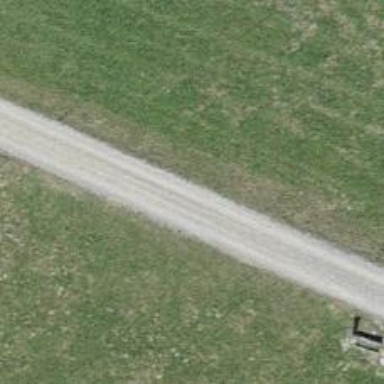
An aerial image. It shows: Track with grade2 tracktype.